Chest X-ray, PA view. Patient: 46 years old, sex F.
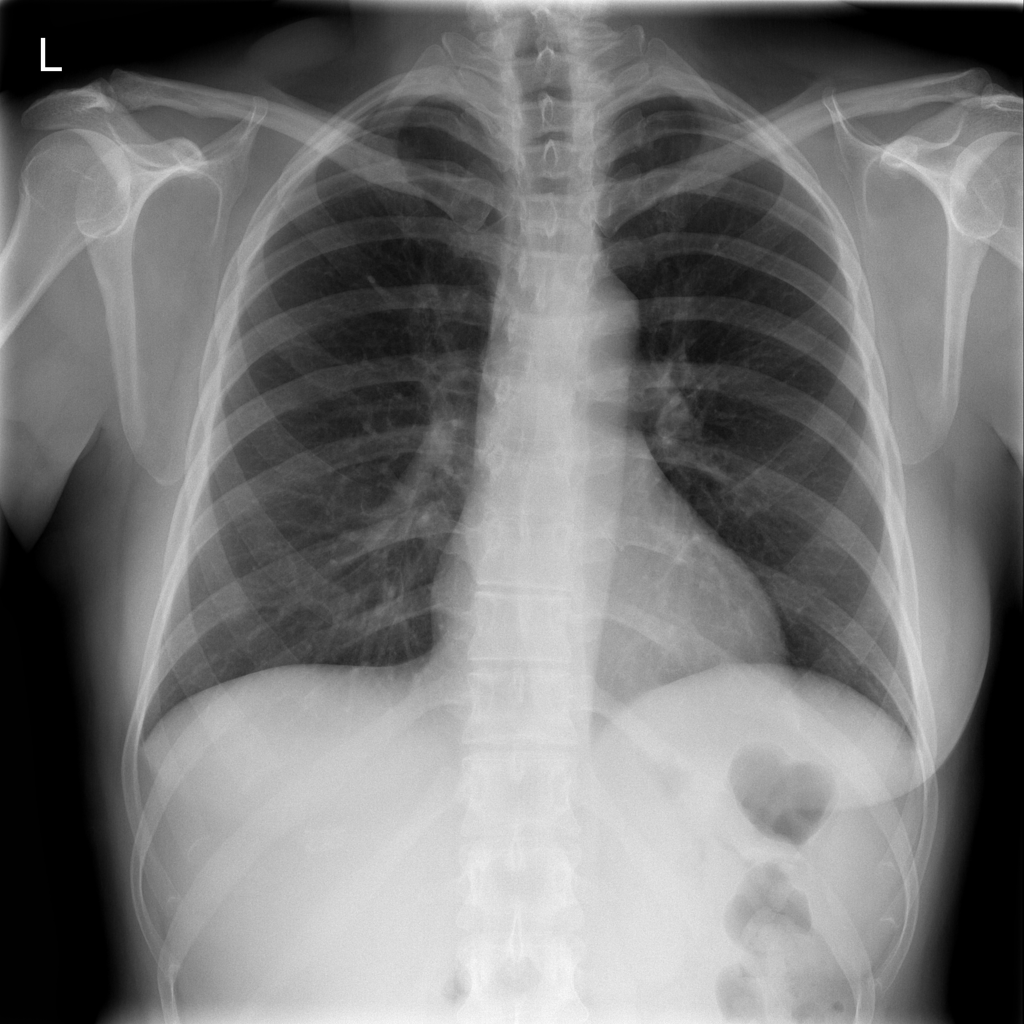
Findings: No Finding